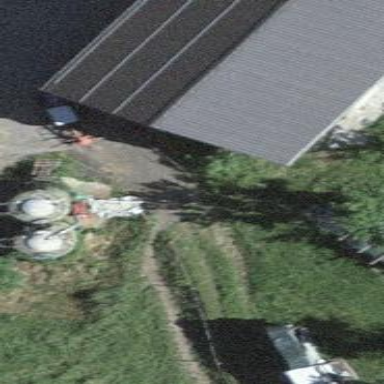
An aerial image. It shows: Rural barn.